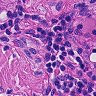
Metastatic tissue present: no